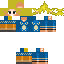
A male human skin with medium skin, wearing blonde long hair dressed in a blue hoodie and brown pants, featuring a closed mouth.